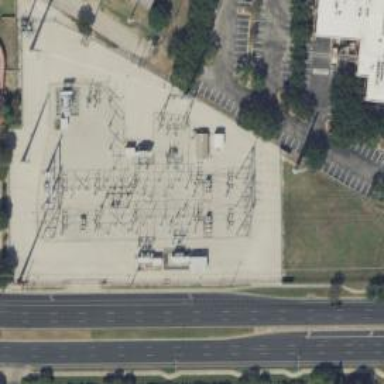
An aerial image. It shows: Switch used for power control.